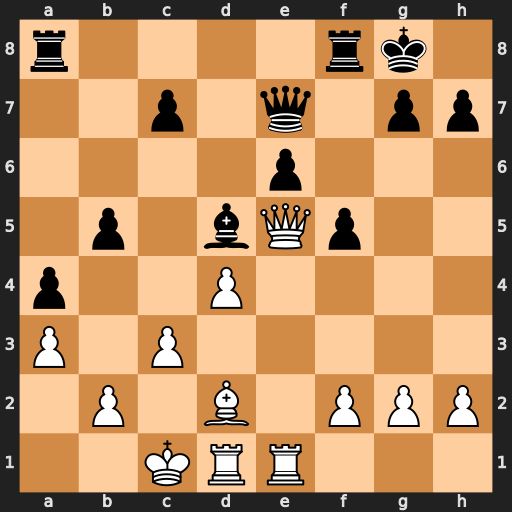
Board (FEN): r4rk1/2p1q1pp/4p3/1p1bQp2/p2P4/P1P5/1P1B1PPP/2KRR3
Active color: w
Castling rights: -
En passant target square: -
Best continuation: Qxd5 exd5 Rxe7